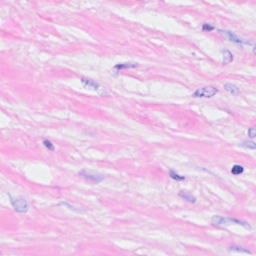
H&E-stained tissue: Breast